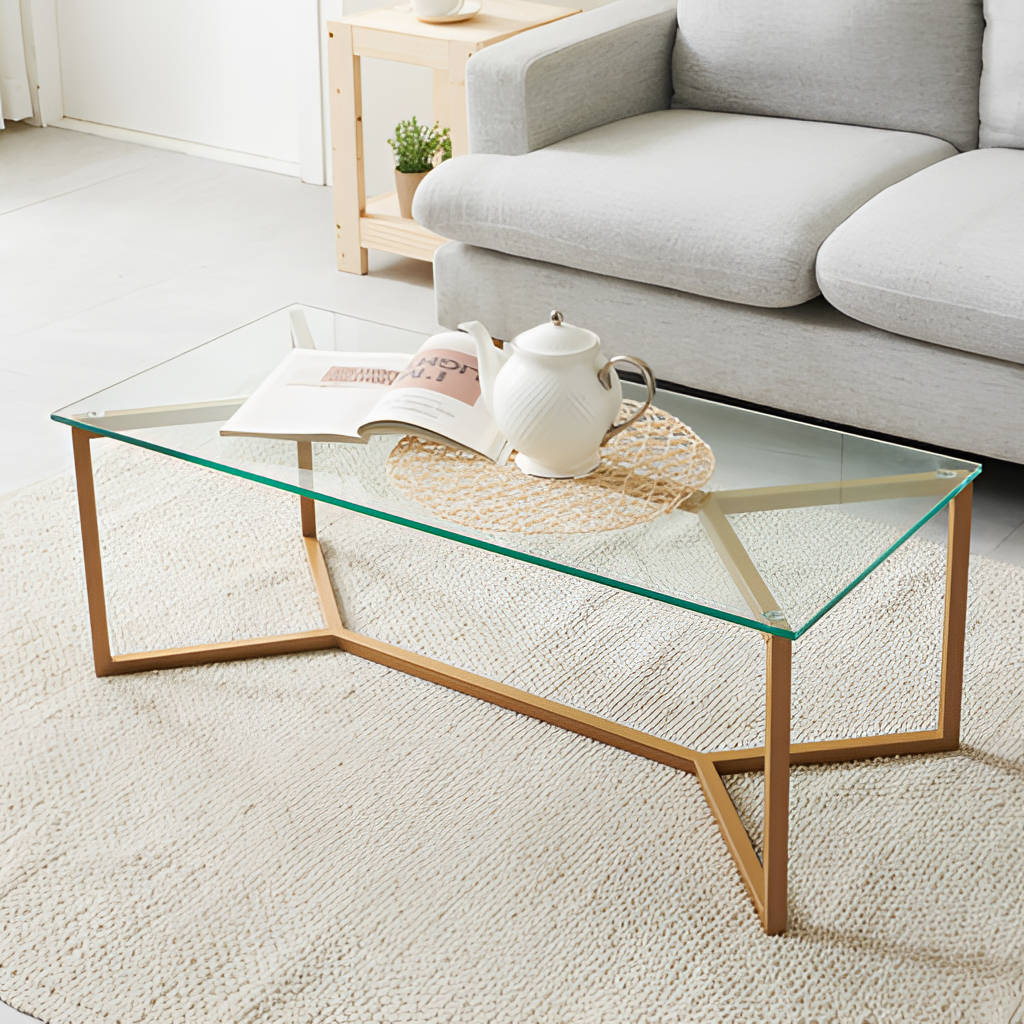
living room, glass coffee table, paint wallpaper, with solid pattern, beige tile flooring, with large square pattern, contemporary